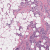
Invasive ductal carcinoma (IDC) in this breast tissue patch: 1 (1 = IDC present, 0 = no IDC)